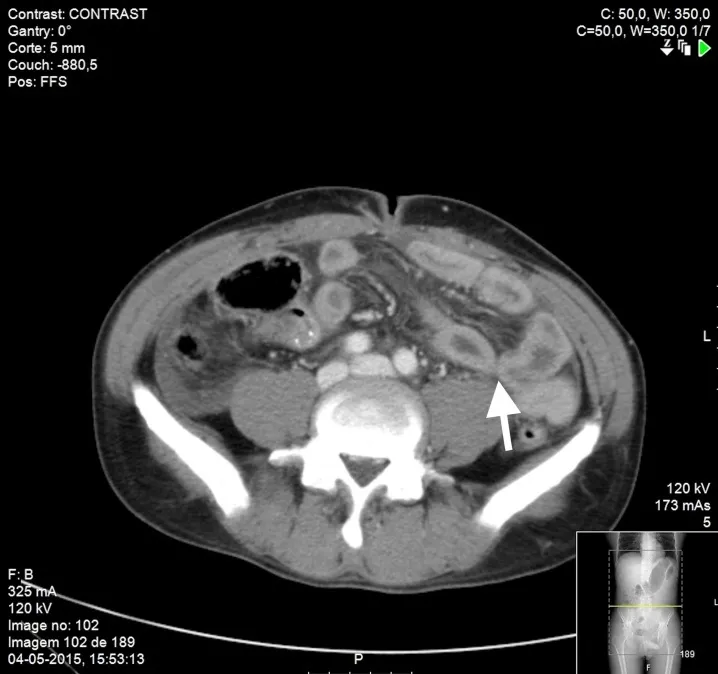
Abdominal CT: small bowel thickening (arrow).
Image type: radiology (ct)